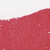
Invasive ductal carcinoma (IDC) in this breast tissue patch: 0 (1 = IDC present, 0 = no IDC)